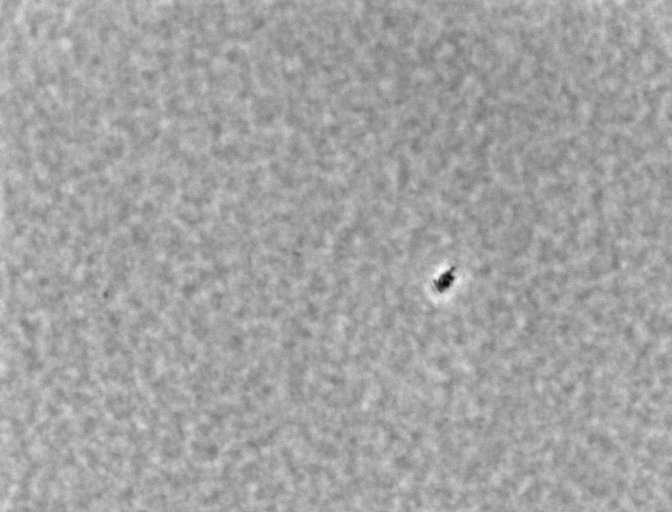
Listeria innocua